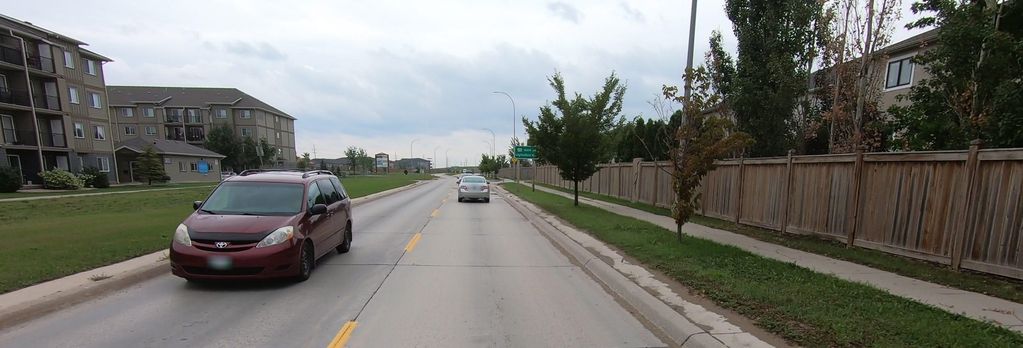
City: winnipeg